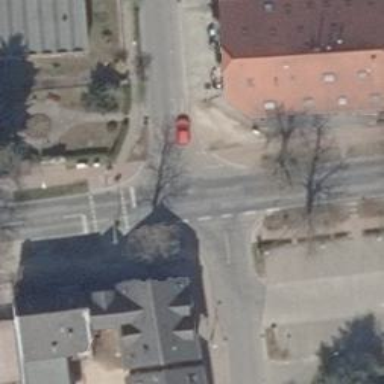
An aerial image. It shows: Road with traffic signals at crossing. The crossing is equipped with signals.